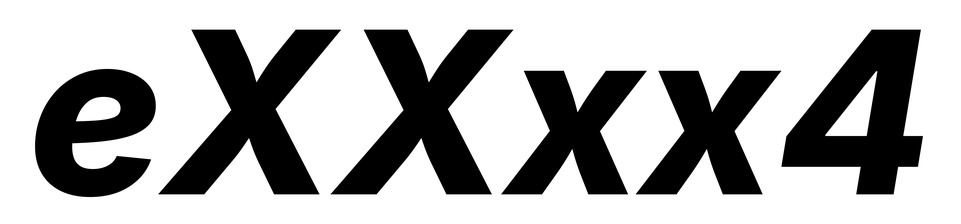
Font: Inter-Italic_ExtraBold_Italic